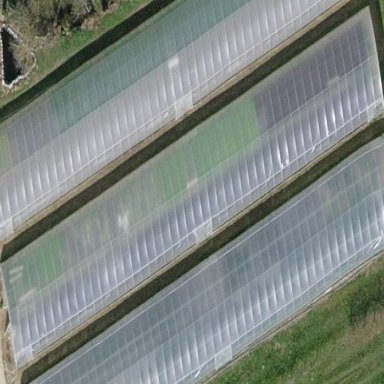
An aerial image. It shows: Greenhouse used for horticulture.